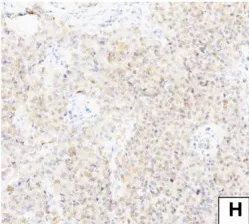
Gross description and histopathological analysis of a giant insulinoma in a 38-year-old female patient suffering from severe hypoglycemia. Positive detection of antibodies is indicated by brown staining. (H) (Neuron-Specific Enolase, x 400): Tumor cells showed weak diffuse cytoplasmic staining.
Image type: pathology (immunostaining)